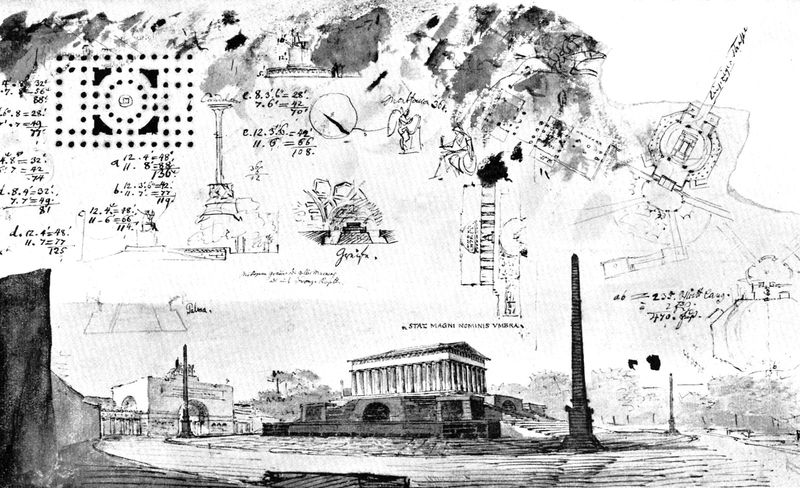
Titel: Skizzenblätter für das Denkmal Friedrichs des Grossen
Künstler: Friedrich Gilly
Schlagwörter: schatten, weiß, aquarell, menschen, stadt, grau, paris, schwarz, skizze, säule, säulen, zeichnung, gebäude, weg, architektur, klassizismus, schrift, papier, ansicht, bogen, ort, studie, mauer, grafik, graphik, wasserfarbe, platz, treppe, treppen, zahlen, stufen, tor, aufsicht, schild, antike, denkmal, schraffur, schwert, waffen, waffe, helm, entwurf, rom, fleck, karte, statuen, zahl, krieger, obelisk, griechenland, plan, tempel, grieche, details, quadriga, grundriss, bauwerk, aufriss, architektru, architekru, berechnung, berechnungen, rechnungen